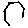
Label: hexagon